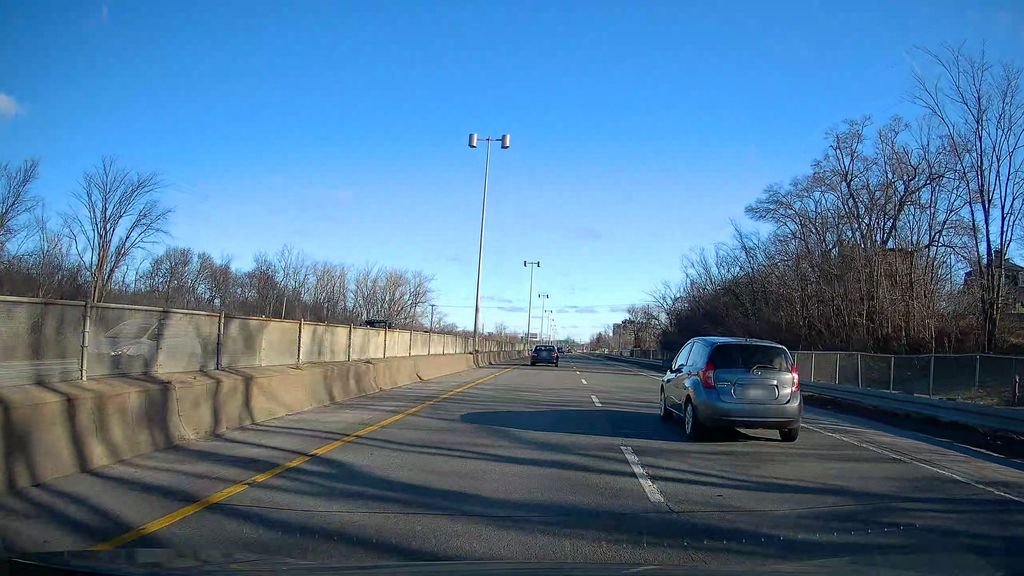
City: montreal